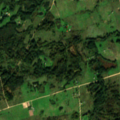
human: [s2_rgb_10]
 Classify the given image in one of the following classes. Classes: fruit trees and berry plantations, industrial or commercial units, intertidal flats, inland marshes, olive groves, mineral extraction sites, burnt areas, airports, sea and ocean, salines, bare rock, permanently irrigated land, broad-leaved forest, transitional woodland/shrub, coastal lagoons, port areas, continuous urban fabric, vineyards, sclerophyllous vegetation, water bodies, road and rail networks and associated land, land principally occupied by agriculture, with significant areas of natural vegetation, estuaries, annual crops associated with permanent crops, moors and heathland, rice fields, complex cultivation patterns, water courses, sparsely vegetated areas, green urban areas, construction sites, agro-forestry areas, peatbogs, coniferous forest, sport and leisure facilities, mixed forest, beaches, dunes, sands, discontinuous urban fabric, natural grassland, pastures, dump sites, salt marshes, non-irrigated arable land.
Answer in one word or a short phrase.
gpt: pastures, complex cultivation patterns, land principally occupied by agriculture, with significant areas of natural vegetation, broad-leaved forest